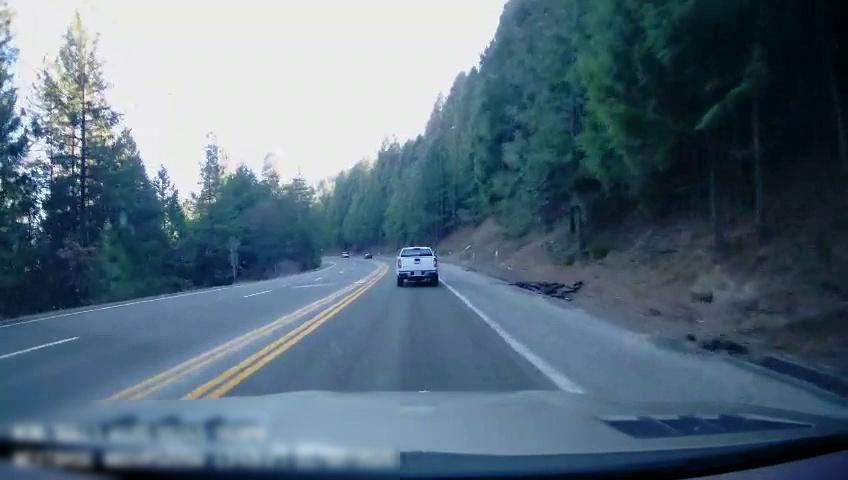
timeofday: Day
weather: Sunny
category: Drivable Space
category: Vehicles | Truck
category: Lanes | Alternate Lane
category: Lanes | Current Lane
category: Lanes | Current Lane
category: Lanes | Opposite Lane
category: Lanes | Opposite Lane
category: Lanes | Opposite Lane
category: Lanes | Opposite Lane